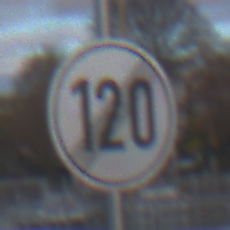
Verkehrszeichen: EndeGeschwindigkeit120
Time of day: SunriseSunset
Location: Outdoor (Suburban)
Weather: PartlyCloudy
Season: NotSpecified
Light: Natural